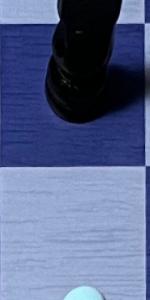
Label: Empty